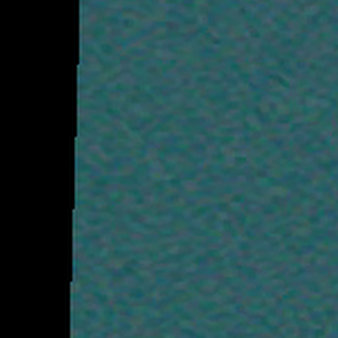
Label: other